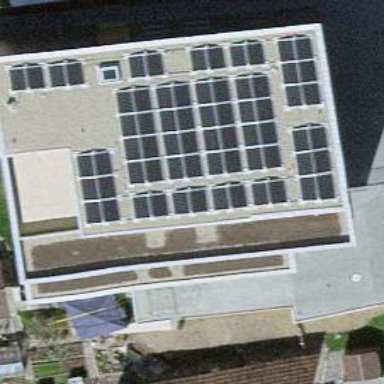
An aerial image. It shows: Solar power generator using photovoltaic method with solar photovoltaic panel types.